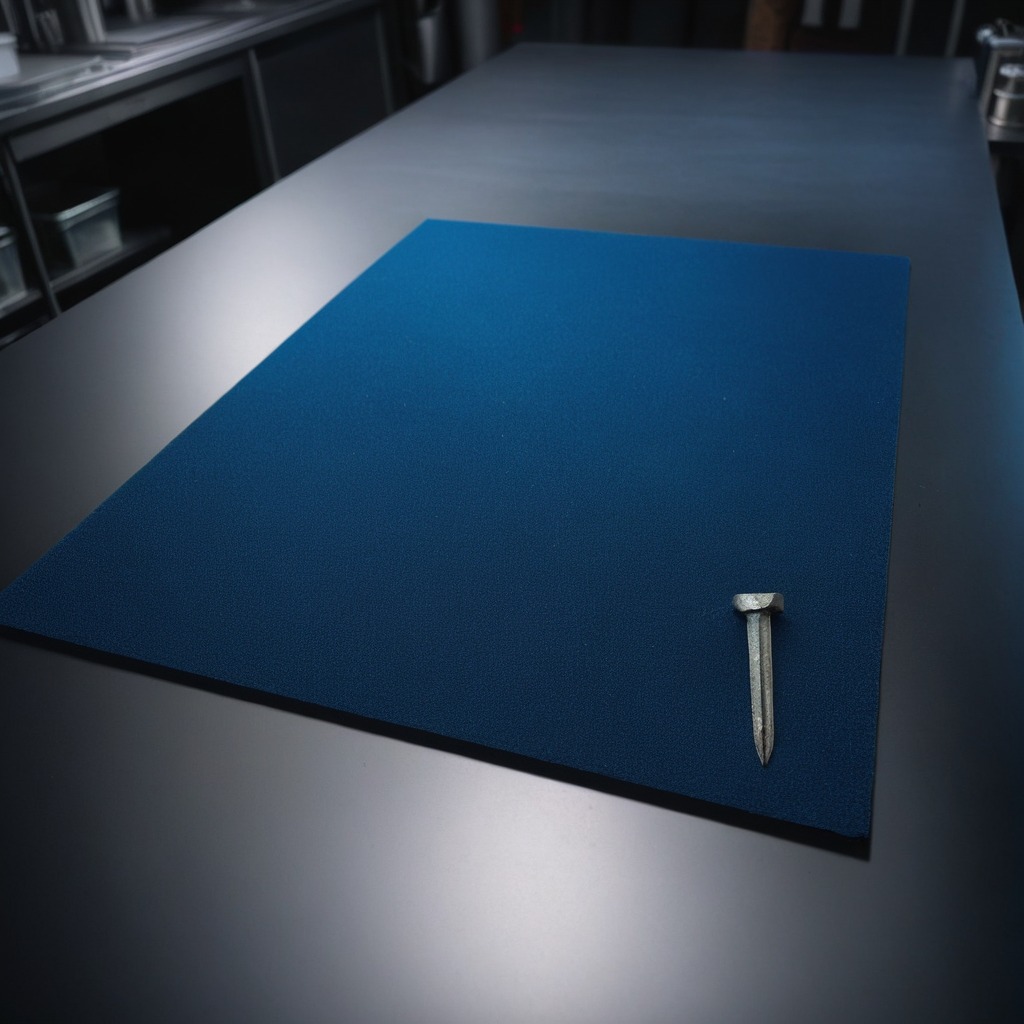
A large iron nail lies on the clean granite tabletop inside a workshop at night.